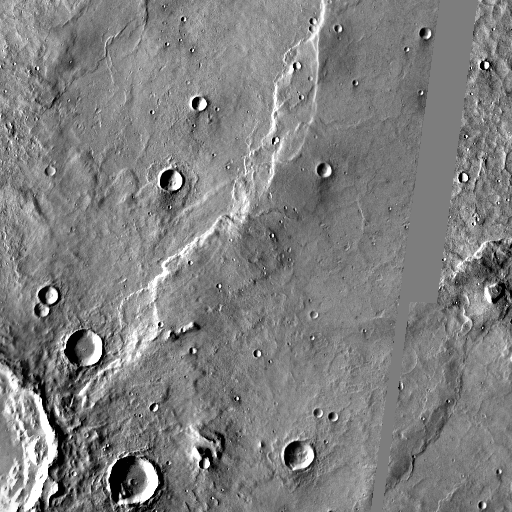
Crater classes present: Background, Other, Layered, Secondary